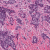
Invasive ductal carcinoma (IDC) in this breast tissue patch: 1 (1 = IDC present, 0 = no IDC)